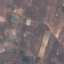
Land use / land cover class: PermanentCrop